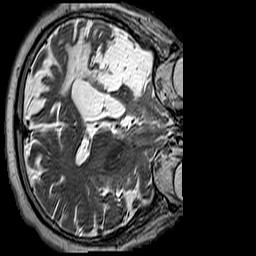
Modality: T2w
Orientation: axial
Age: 55
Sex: male
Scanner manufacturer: siemens
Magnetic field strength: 3 T
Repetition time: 3.2 s
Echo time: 0.212 s